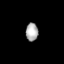
Tissue: lung
Cell type: Endothelial cells
Senescence score: 0.1912
Nuclear area (px): 220
Mean DAPI intensity: 171.073